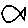
Label: fish